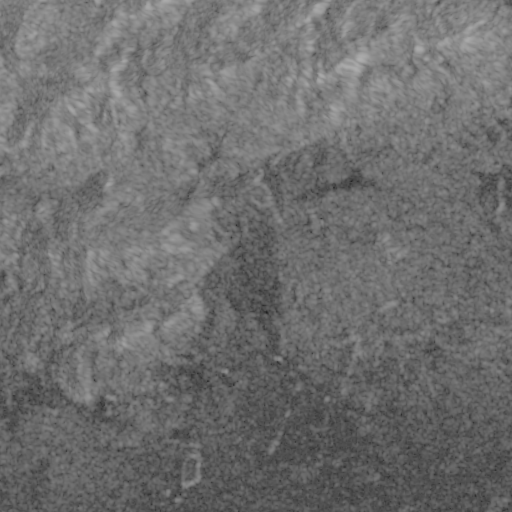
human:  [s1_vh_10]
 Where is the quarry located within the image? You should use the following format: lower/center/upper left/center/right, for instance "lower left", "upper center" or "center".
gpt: The quarry is located in the lower left of the image.
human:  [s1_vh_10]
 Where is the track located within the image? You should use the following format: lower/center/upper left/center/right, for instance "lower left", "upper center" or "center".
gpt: There is no track in the image.

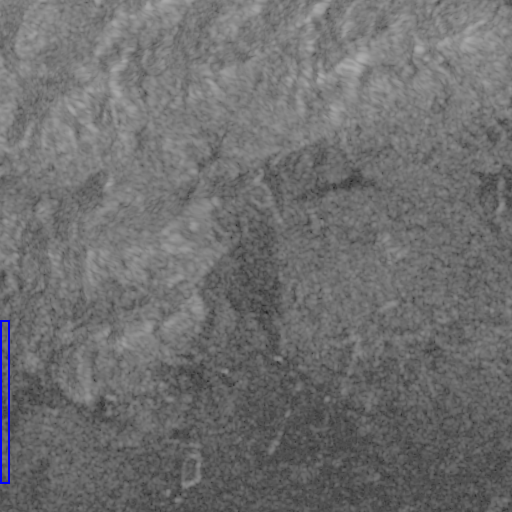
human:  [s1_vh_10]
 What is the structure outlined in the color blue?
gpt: The structure outlined in blue is a quarry.
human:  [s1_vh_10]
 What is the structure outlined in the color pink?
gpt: There is no pink outline.